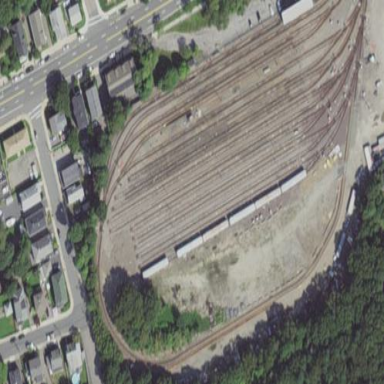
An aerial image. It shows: Railway area.